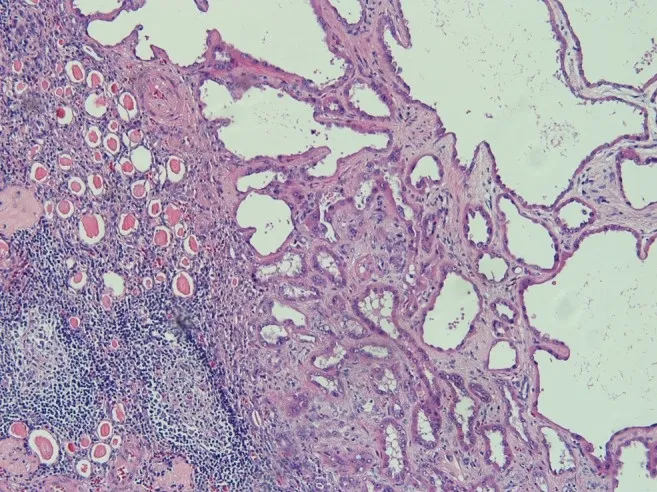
Low-power microscopy demonstrates cystically dilated tubules within a fibrotic stroma. Thyroidization and lymphoid follicles are noted in the surrounding atrophic renal parenchyma.
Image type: pathology (h&e)